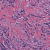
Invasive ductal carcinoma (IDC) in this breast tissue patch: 1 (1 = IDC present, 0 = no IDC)